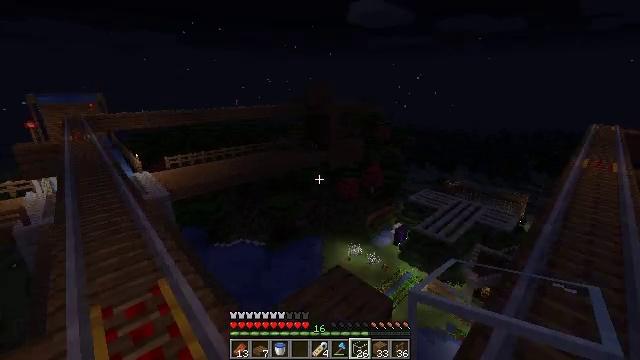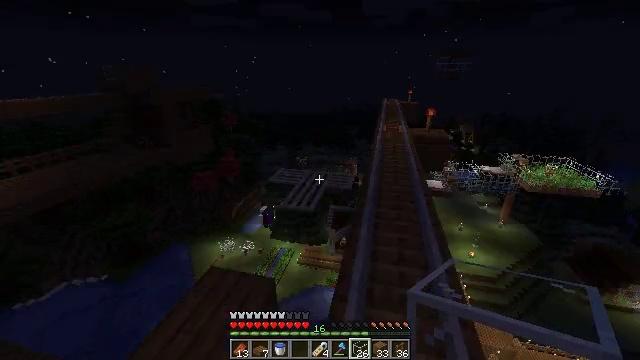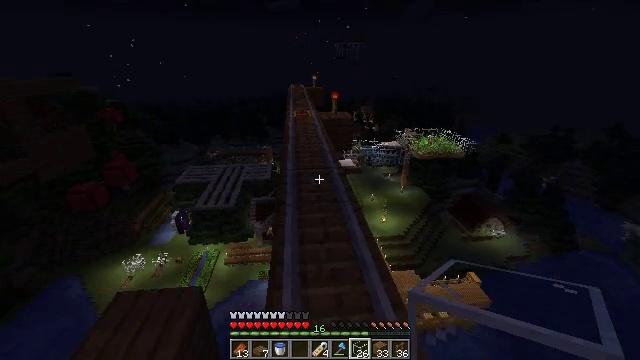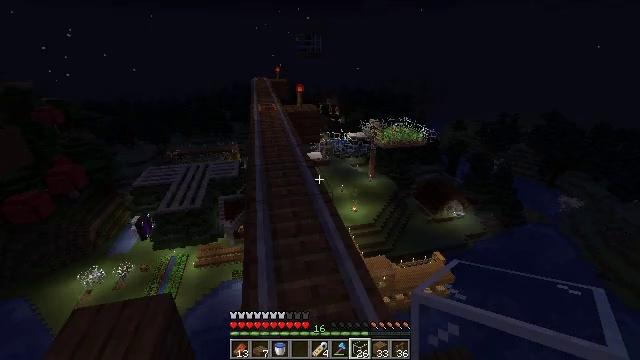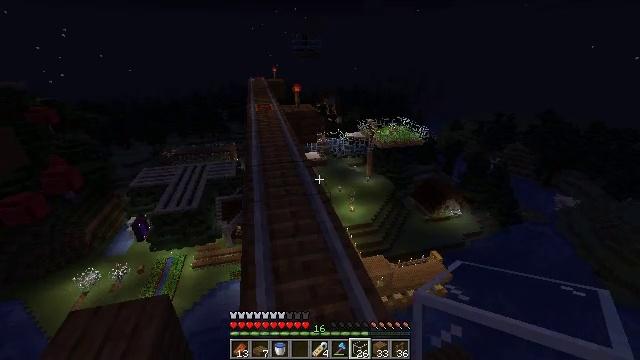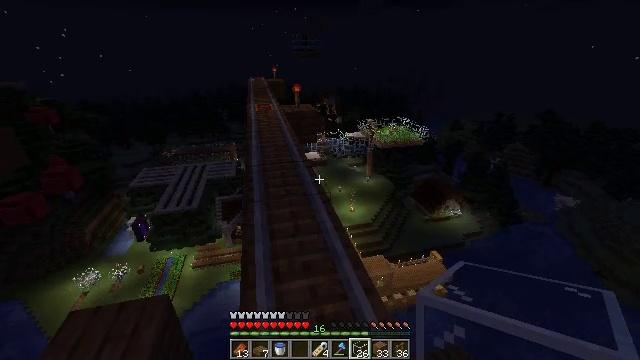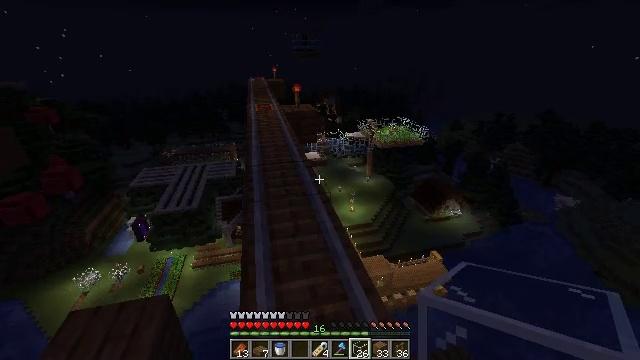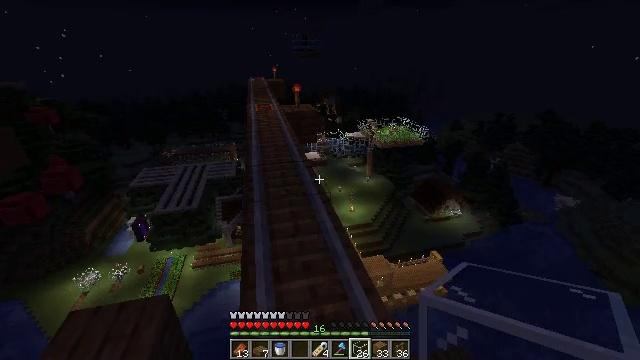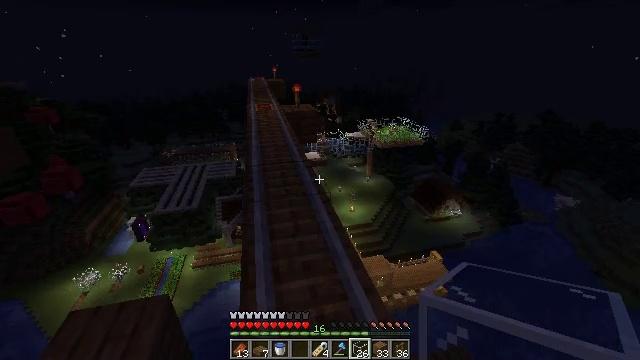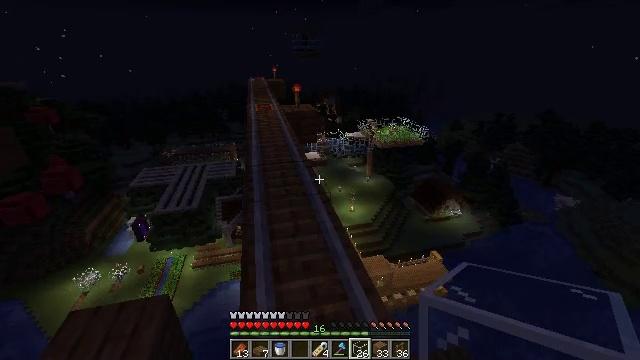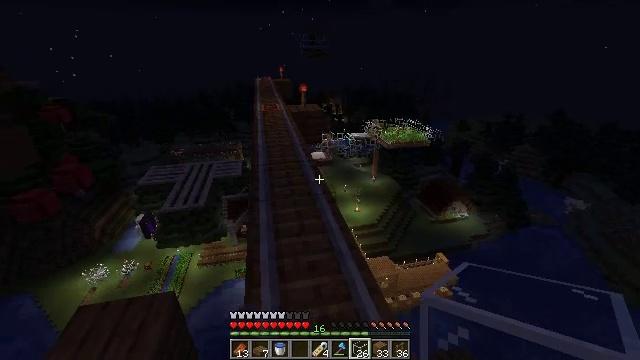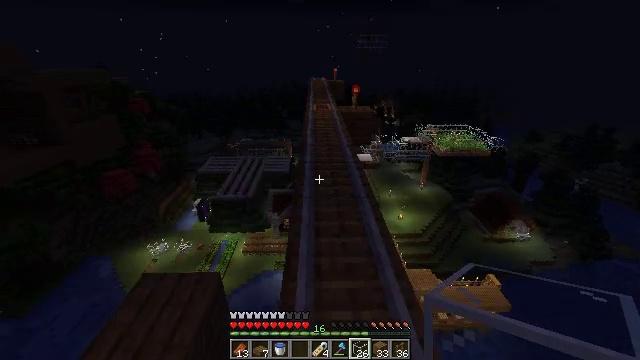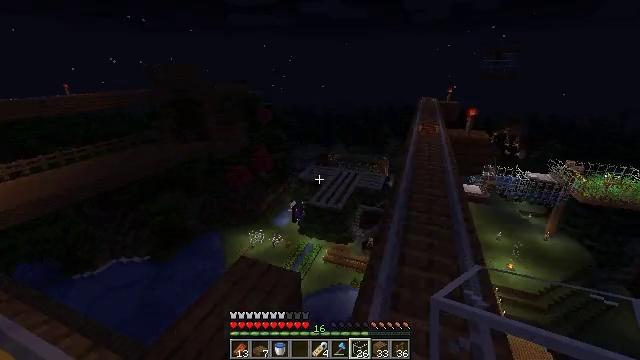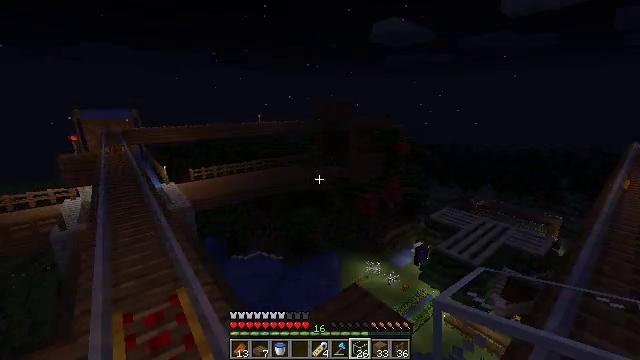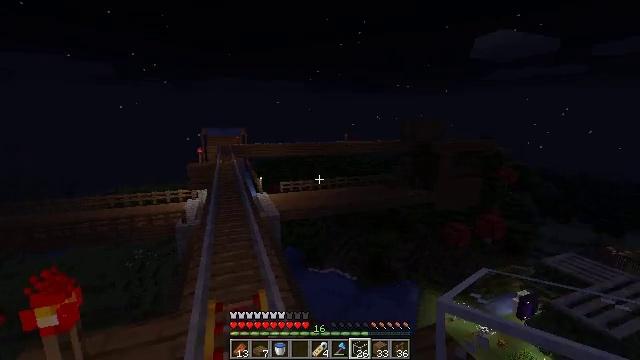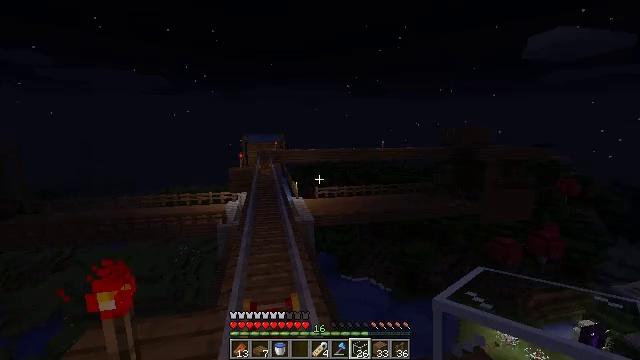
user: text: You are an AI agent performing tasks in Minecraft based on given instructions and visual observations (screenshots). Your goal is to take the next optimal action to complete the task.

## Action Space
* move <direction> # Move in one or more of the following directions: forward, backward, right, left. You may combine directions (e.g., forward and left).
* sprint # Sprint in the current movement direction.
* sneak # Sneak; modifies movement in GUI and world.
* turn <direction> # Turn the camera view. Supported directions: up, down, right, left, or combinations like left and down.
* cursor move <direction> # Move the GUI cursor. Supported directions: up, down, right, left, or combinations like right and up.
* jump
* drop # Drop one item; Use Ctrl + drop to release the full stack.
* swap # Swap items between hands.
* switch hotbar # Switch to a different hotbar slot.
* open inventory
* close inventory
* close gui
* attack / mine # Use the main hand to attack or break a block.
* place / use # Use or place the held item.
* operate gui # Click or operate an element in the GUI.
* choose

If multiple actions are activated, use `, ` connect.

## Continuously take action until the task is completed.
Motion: motion action
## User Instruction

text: Remove the glass to use the space.
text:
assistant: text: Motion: turn right and down
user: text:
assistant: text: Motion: turn right and down
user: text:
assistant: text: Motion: turn right and down
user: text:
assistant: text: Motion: no_op
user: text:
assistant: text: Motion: no_op
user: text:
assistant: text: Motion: no_op
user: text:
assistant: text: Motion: no_op
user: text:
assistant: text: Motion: no_op
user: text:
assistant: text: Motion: no_op
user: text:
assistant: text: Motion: turn left
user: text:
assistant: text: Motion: turn left
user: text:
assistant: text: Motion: turn left and up
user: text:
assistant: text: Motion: turn left and up
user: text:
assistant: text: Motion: turn left and up
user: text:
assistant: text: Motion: turn left and up
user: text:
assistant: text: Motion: turn left
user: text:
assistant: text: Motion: turn left
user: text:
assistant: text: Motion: no_op
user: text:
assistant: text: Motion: turn right
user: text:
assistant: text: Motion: no_op
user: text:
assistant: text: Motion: no_op
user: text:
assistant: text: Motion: no_op
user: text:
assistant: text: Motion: turn right and up
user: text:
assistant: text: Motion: turn up
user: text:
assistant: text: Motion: no_op
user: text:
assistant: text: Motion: no_op
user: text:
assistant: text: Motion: no_op
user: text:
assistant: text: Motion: no_op
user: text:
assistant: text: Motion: no_op
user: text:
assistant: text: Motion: turn left